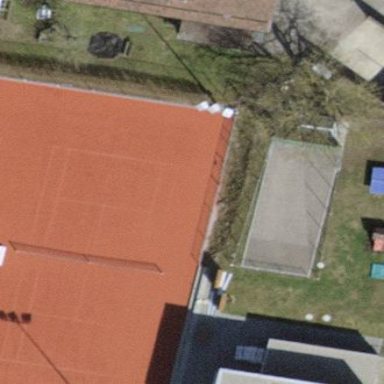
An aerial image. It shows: Tennis court on pitch.